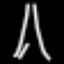
Label: The Eiffel Tower